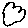
Label: cloud